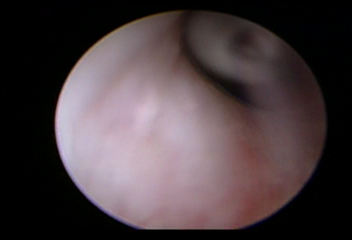
Modality: WLC
Class: Normal mucosa
Bladder cancer association: No